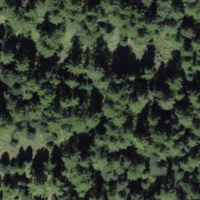
EUNIS habitat code: 43
Species observed at this site:
Adenostyles alpina
Alnus alnobetula